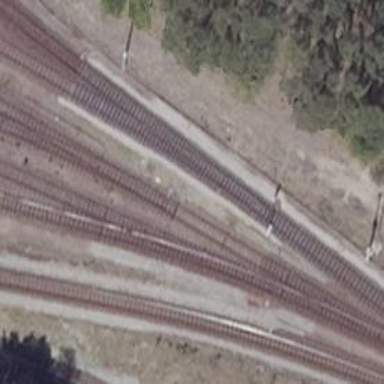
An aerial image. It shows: Railway switch.